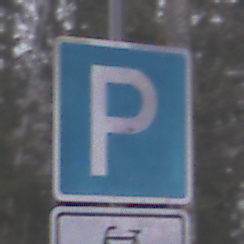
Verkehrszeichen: Parken
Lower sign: HinweisDurchSinnbild8
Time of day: Midday
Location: Outdoor (Nature)
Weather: Overcast
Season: Autumn
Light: Natural